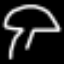
Label: mushroom